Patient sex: F
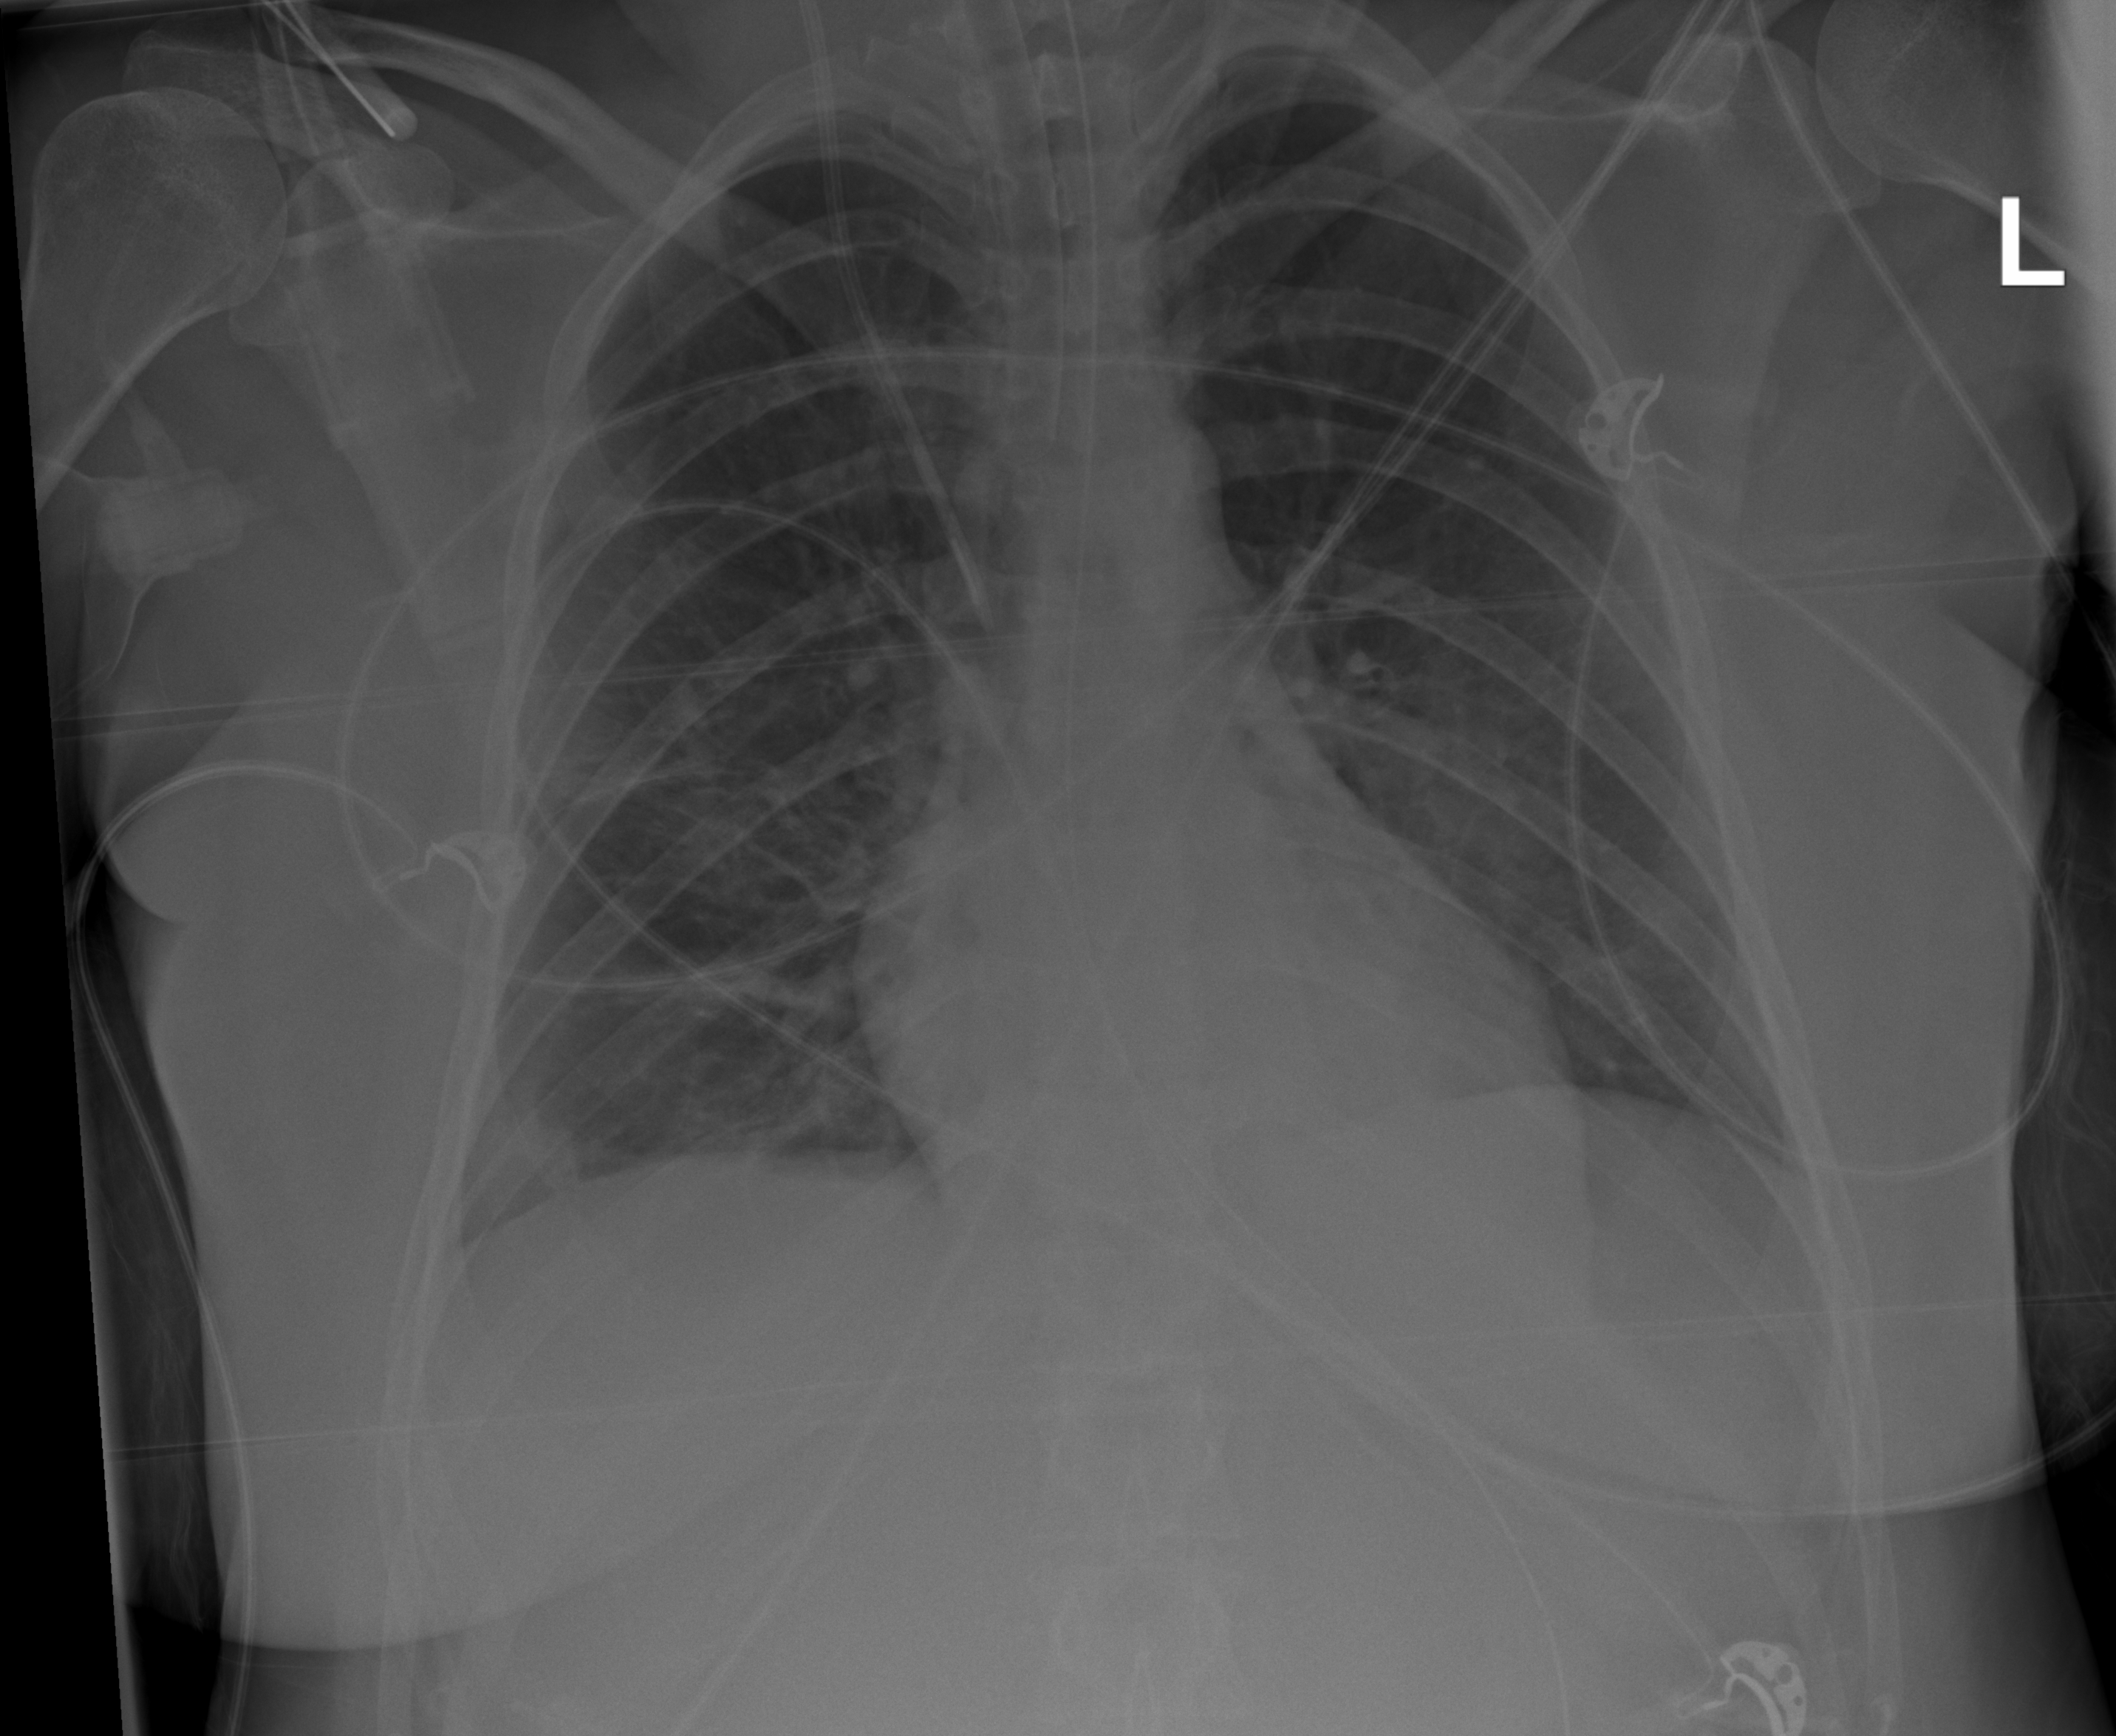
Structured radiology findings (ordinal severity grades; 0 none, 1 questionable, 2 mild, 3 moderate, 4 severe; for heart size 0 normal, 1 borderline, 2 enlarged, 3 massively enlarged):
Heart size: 0
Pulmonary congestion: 2
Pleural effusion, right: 0
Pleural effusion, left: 0
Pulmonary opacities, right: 1
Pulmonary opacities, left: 1
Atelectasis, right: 2
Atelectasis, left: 2